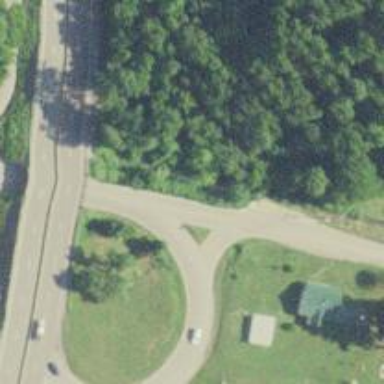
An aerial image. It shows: Stop road.